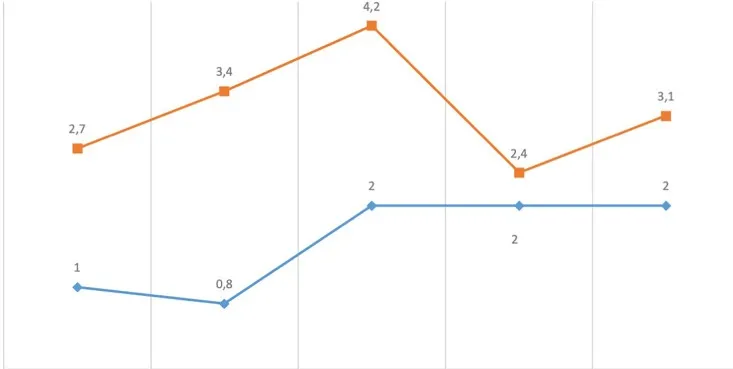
(B) time course of oncological markers: CA 19-9 (normal range < 35 U/ml) and CEA (normal range < 3 ng/ml). CEA, Carcino-Embryonic Antigen.
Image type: pathology (masson_trichrome)